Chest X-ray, AP view. Patient: 54 years old, sex M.
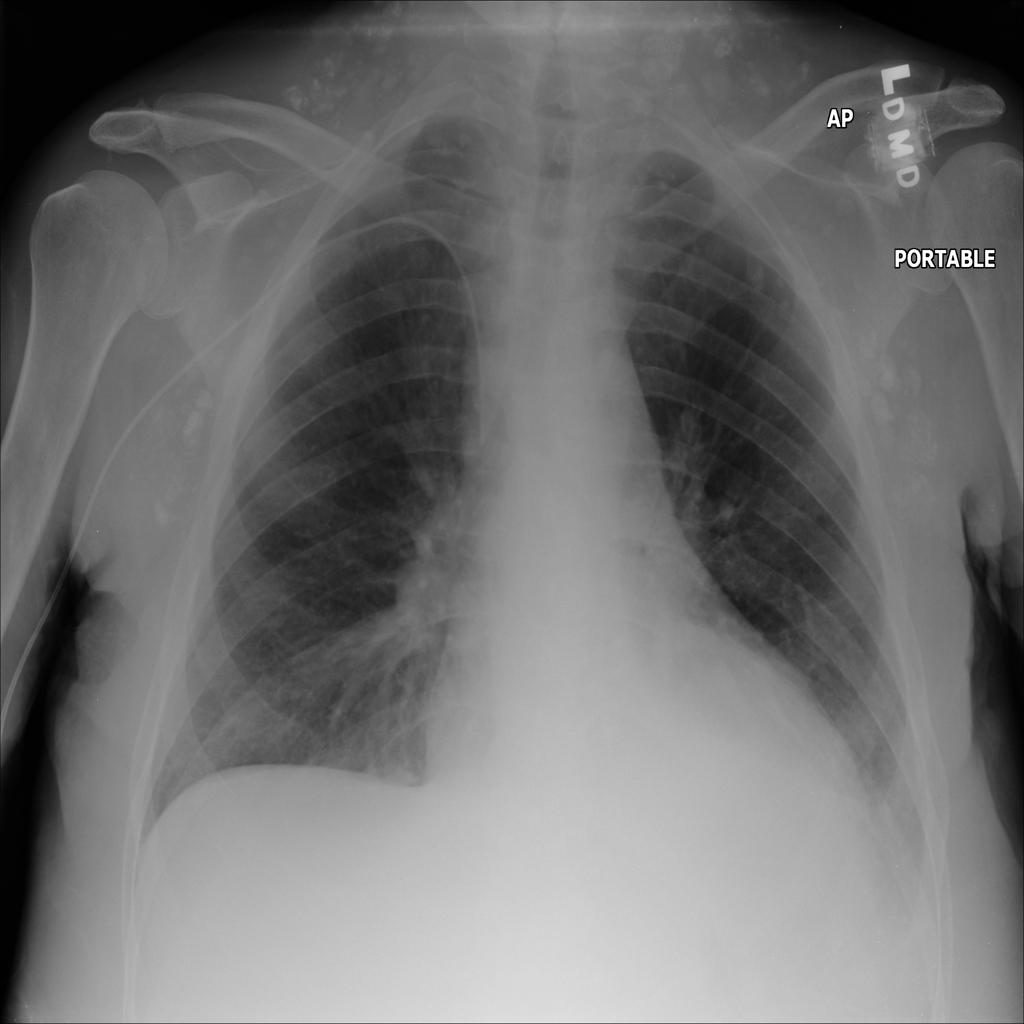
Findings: Atelectasis, Nodule